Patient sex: M
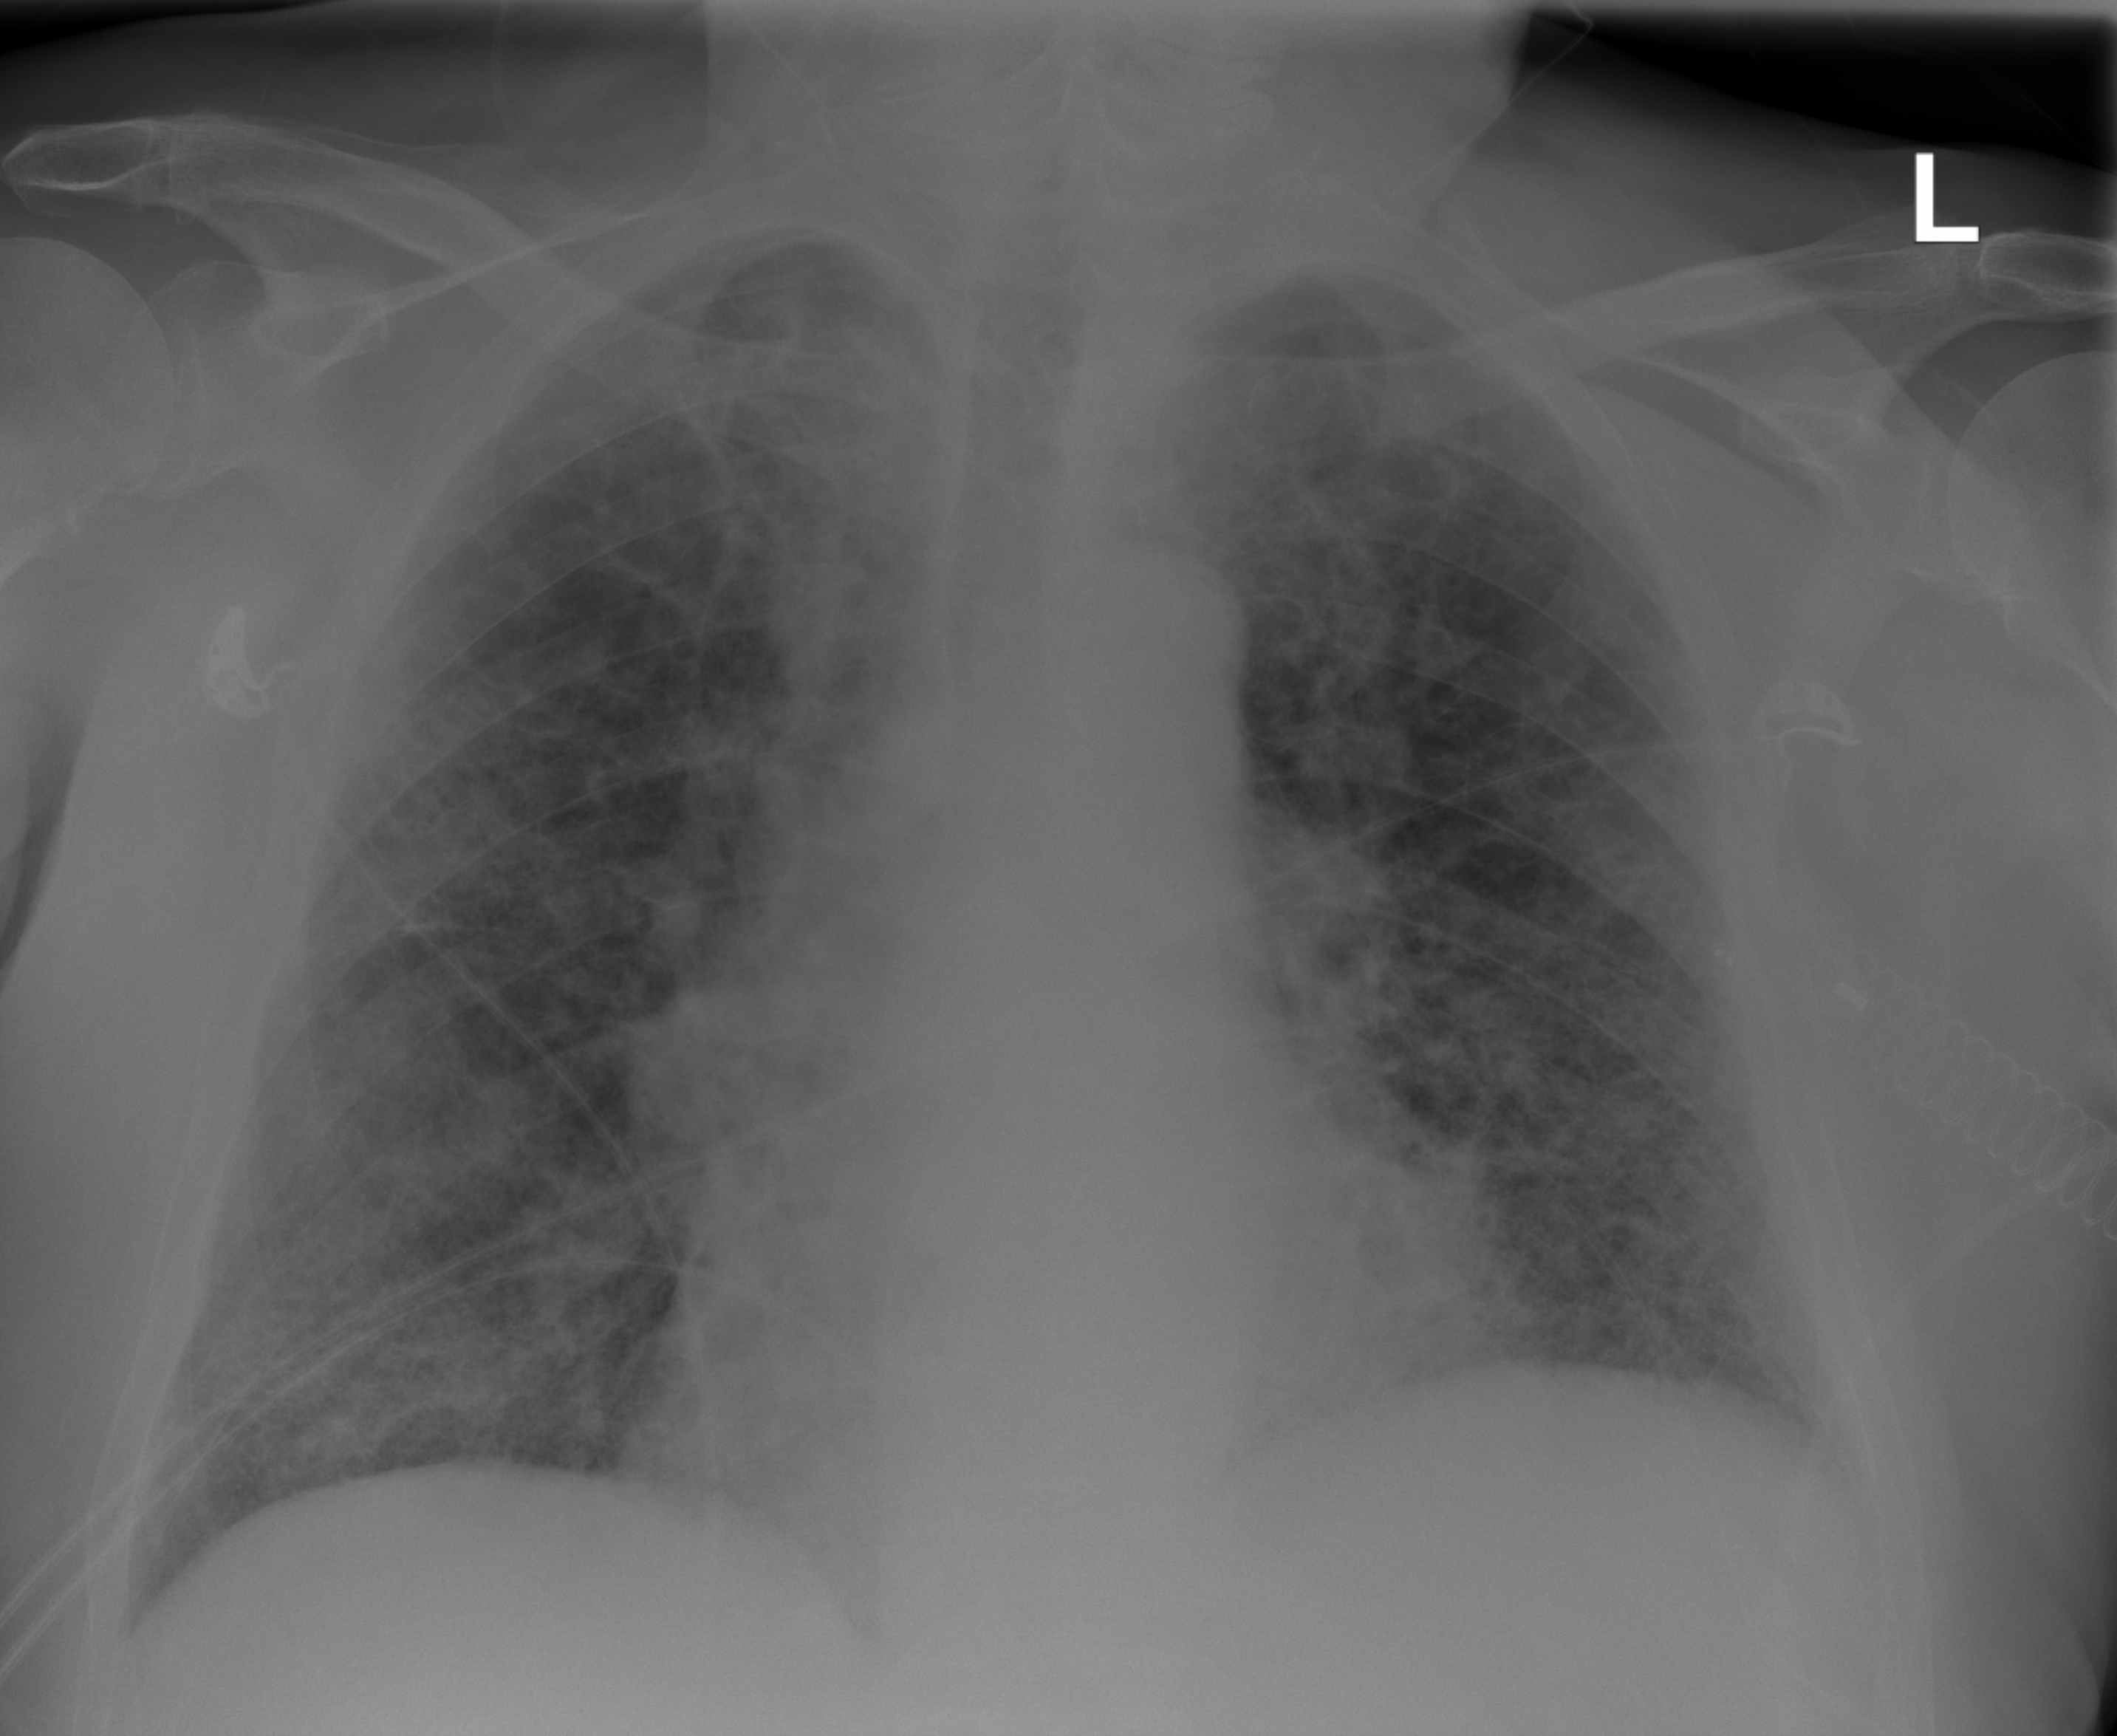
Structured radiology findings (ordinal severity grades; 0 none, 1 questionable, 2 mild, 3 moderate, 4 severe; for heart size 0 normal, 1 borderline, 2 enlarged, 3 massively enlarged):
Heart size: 1
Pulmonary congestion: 0
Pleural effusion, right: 0
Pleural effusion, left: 0
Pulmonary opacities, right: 1
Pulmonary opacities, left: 1
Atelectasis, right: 3
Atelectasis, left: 3